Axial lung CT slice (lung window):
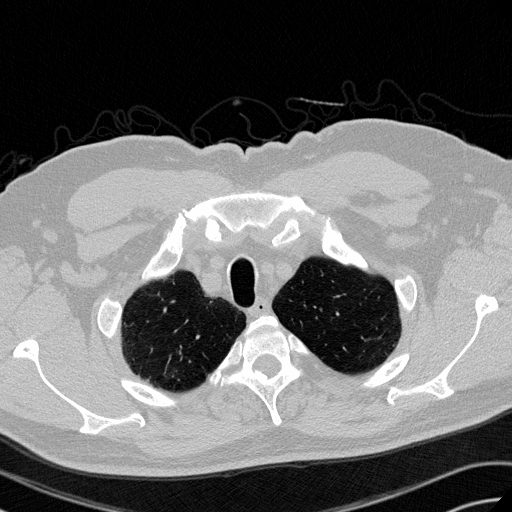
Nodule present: no